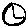
Label: moon